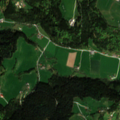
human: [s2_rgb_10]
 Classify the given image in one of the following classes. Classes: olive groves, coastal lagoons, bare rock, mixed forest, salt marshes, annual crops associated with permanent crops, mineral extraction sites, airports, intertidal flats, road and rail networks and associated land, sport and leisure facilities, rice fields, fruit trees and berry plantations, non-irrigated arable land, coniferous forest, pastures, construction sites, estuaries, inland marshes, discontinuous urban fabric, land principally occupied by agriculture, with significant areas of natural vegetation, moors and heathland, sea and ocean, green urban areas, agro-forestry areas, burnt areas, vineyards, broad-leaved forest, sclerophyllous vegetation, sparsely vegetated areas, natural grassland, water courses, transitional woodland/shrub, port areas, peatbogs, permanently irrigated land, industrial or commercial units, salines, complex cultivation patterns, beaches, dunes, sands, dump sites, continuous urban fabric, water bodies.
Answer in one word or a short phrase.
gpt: pastures, coniferous forest, mixed forest